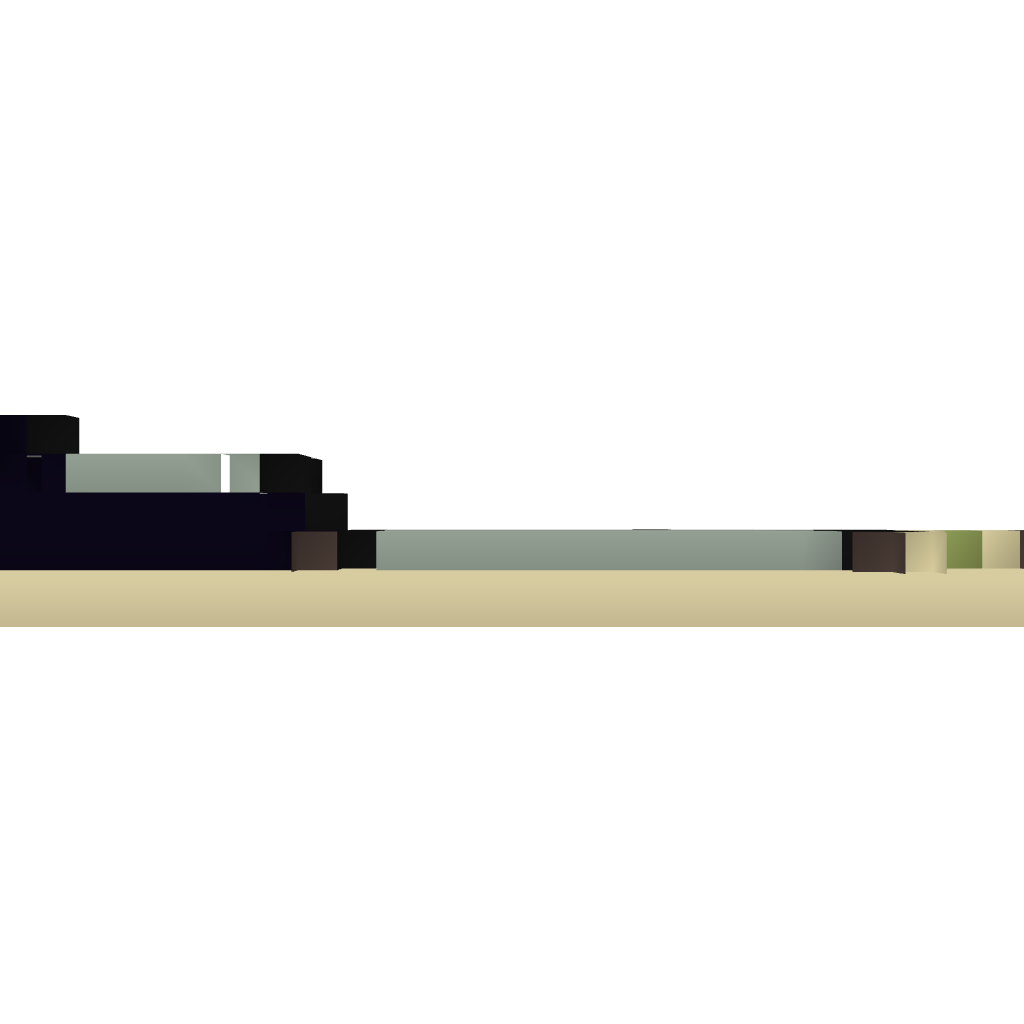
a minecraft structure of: Automatic TNT Cannon (Basic)